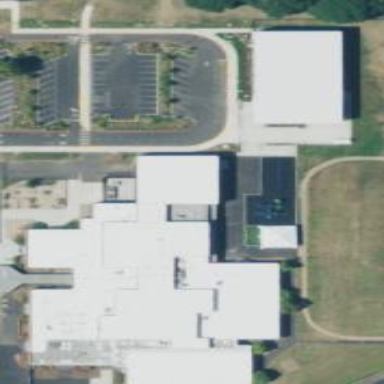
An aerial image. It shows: School building.